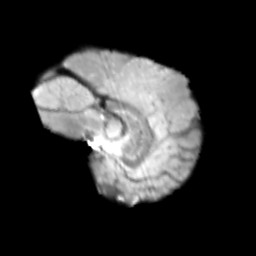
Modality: T2w
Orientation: sagittal
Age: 13
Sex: male
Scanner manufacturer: siemens
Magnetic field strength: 3 T
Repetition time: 3.8 s
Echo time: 0.07 s